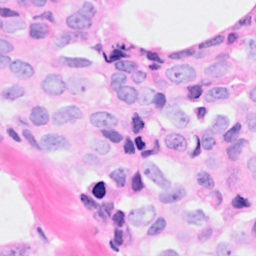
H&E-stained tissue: Breast